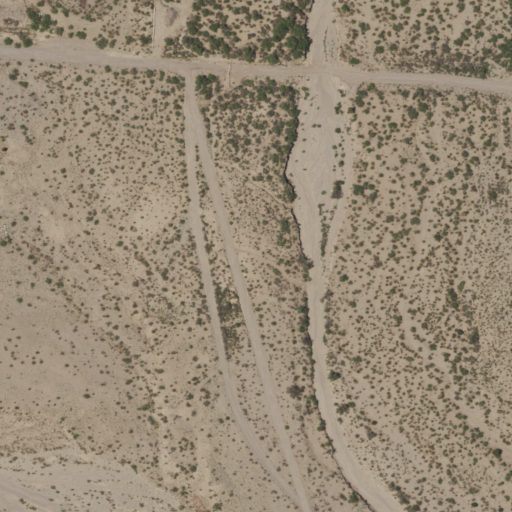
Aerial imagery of valley in New Mexico named Yaple Canyon containing shrub, low intensity development, open development, and medium intensity development